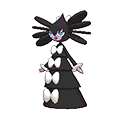
Pok\u00e9mon: gothitelle